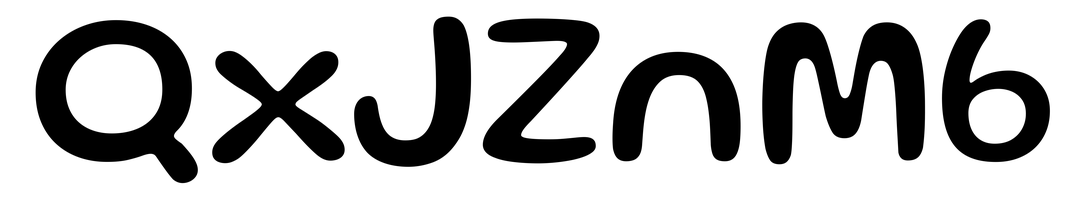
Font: Gluten_Regular